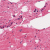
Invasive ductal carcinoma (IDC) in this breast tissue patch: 0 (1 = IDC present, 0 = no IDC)